Interaction volume radius: 5 \u00c5
Interaction volume height: 25 \u00c5
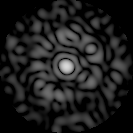
Disorder parameter: 0.7869